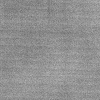
Atmospheric dust classification: dusty